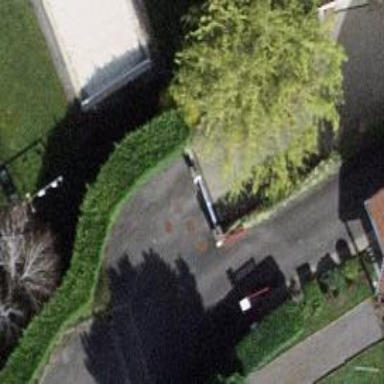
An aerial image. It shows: Gate.